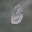
Label: 6